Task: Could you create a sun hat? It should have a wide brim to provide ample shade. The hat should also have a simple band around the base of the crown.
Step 44:
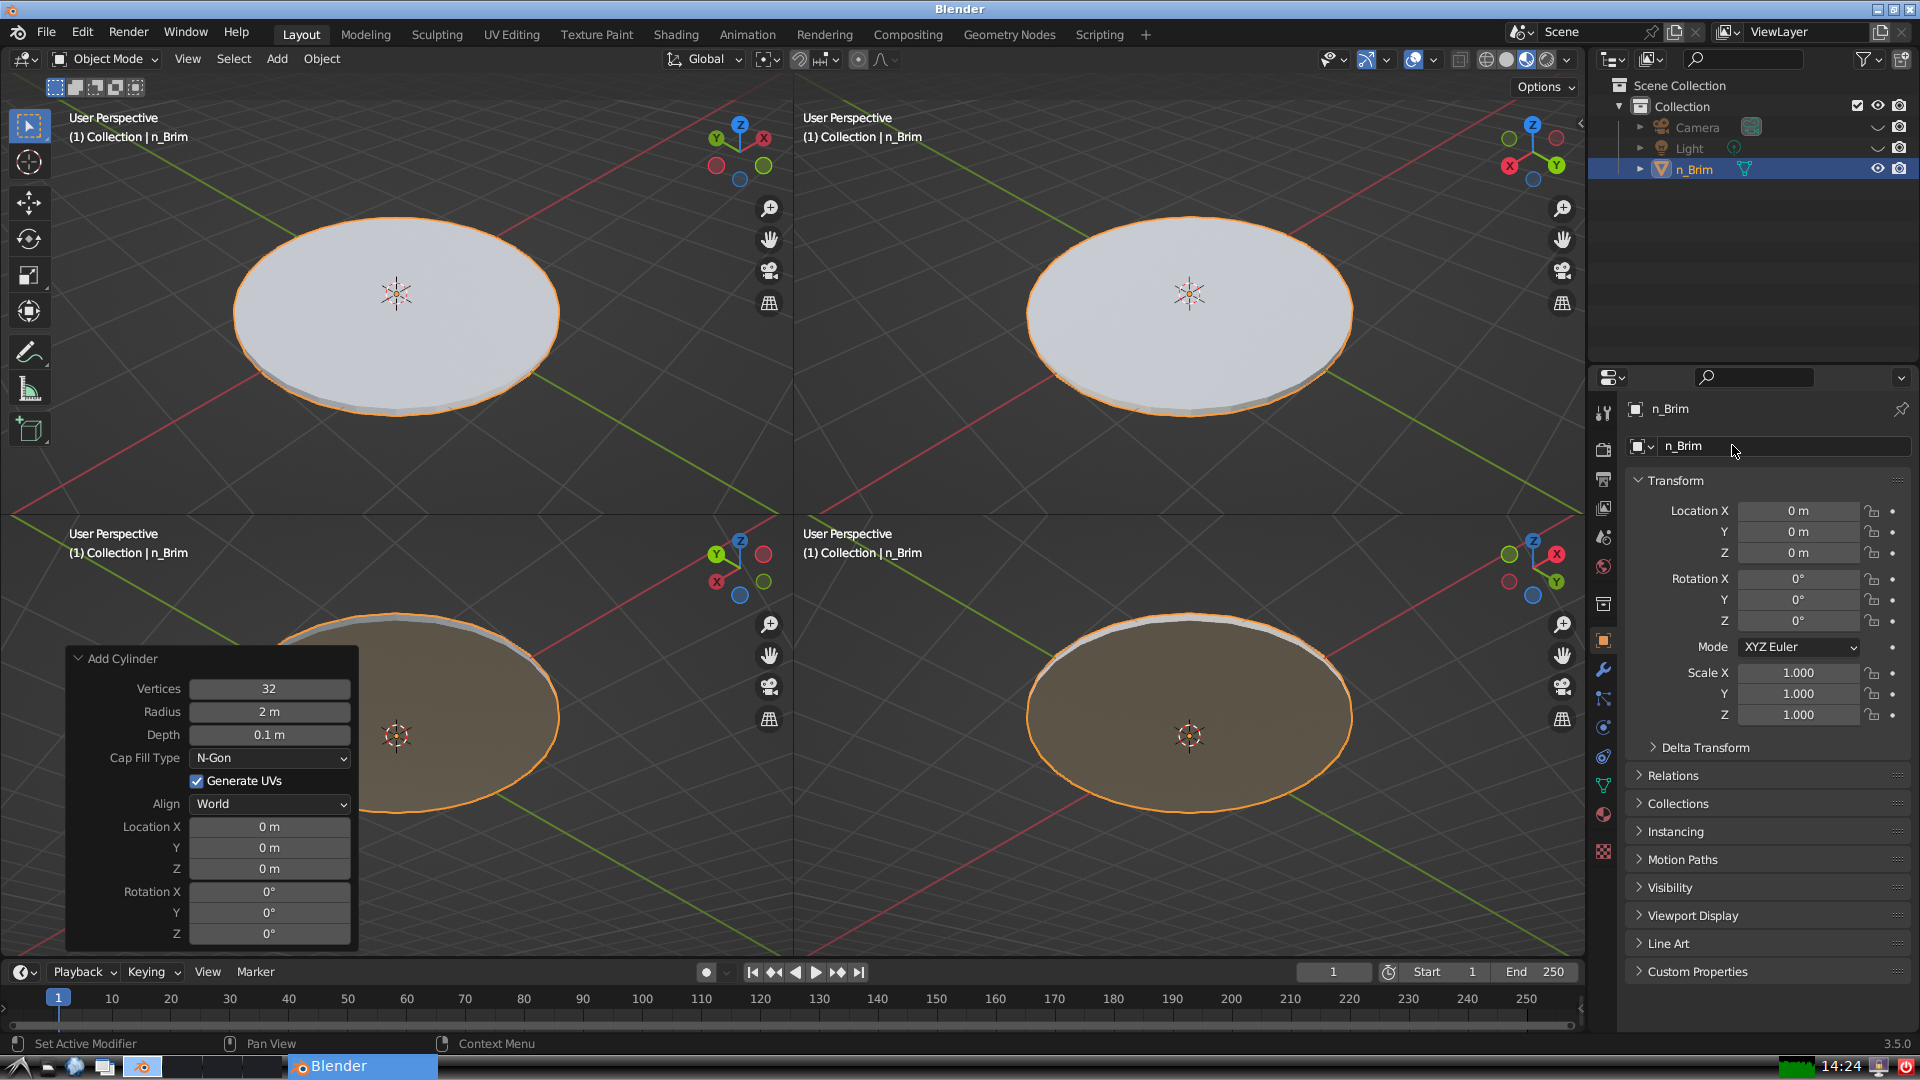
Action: {"mouse_move": [1608, 805]}